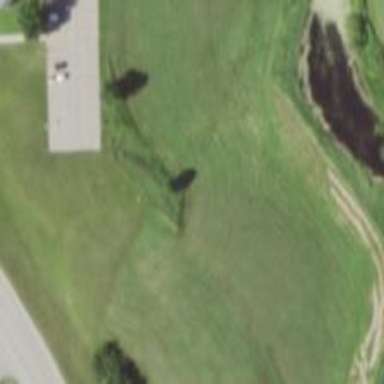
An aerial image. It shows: Disc golf basket.